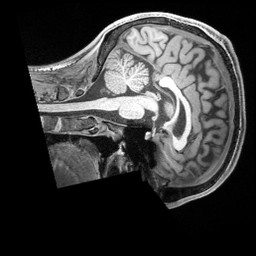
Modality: T1w
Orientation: sagittal
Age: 22
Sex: male
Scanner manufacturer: siemens
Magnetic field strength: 3 T
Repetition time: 2.4 s
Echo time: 0.00228 s